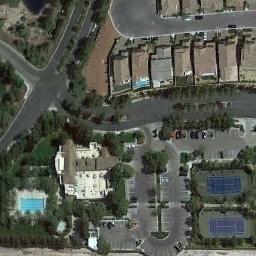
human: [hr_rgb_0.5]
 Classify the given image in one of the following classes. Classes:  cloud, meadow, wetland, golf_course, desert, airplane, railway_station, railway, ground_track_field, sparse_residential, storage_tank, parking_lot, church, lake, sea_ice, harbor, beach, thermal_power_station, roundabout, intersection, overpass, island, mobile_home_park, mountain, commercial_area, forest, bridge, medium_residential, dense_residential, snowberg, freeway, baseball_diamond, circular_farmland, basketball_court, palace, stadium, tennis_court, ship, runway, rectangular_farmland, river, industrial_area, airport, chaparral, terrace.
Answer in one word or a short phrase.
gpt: tennis_court